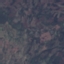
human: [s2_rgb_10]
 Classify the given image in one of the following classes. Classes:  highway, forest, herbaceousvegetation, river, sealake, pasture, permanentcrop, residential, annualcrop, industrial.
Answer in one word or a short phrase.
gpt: HerbaceousVegetation